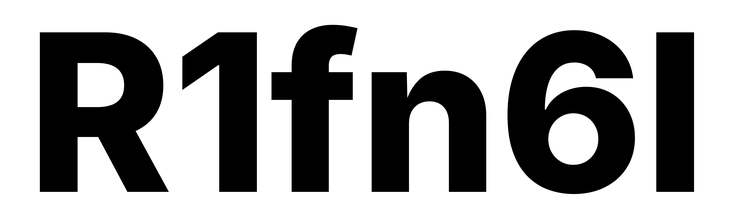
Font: Inter_ExtraBold